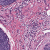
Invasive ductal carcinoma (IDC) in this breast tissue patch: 0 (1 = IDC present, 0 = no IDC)